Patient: sex F, age 39
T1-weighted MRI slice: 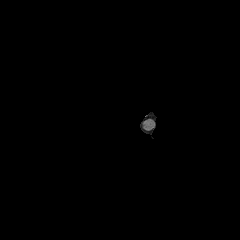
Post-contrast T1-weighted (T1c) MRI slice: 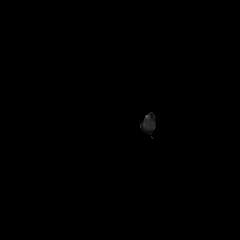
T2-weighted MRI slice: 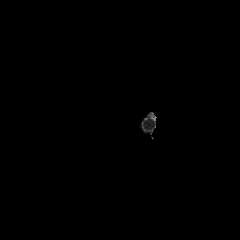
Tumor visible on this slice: no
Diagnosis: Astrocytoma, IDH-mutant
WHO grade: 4